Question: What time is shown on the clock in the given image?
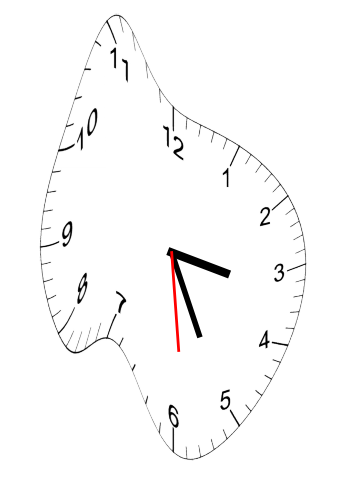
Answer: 03:25:29